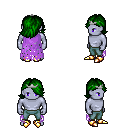
a pixel art fantasy rpg character, male body template, dark elf, purple skin, maroon tattered cape, teal pants, green swoop hairstyle, silver tiara, gold boots, four views (front, back, left, right), 2x2 character sprite sheet, small pixel art, hard edges, no anti-aliasing